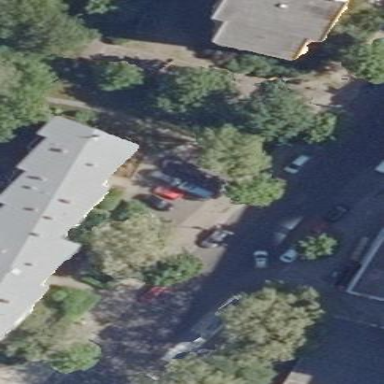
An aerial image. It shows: Street-side parking area with asphalt surface.